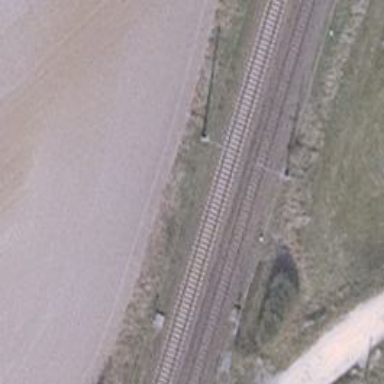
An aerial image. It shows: Milestone along the railway with catenary mast.